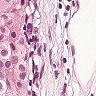
Metastatic tissue present: no